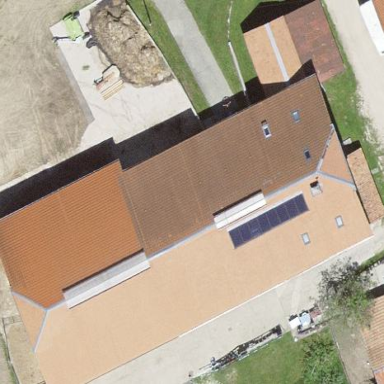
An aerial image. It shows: Farm building.